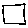
Label: square